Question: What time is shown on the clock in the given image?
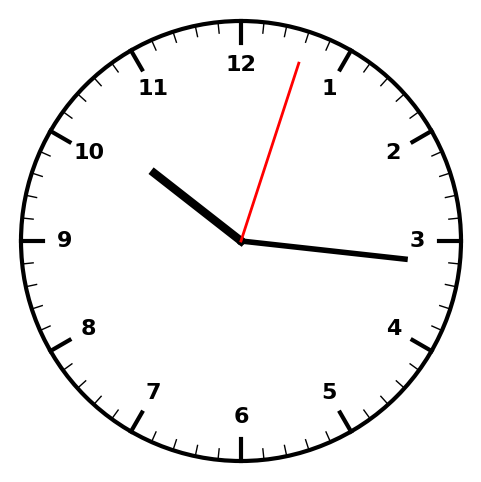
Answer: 10:16:03